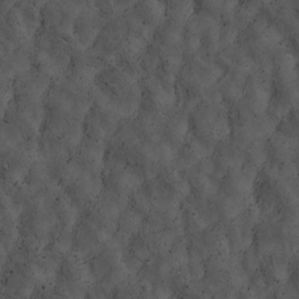
Label: non_frost